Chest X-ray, AP view. Patient: 36 years old, sex M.
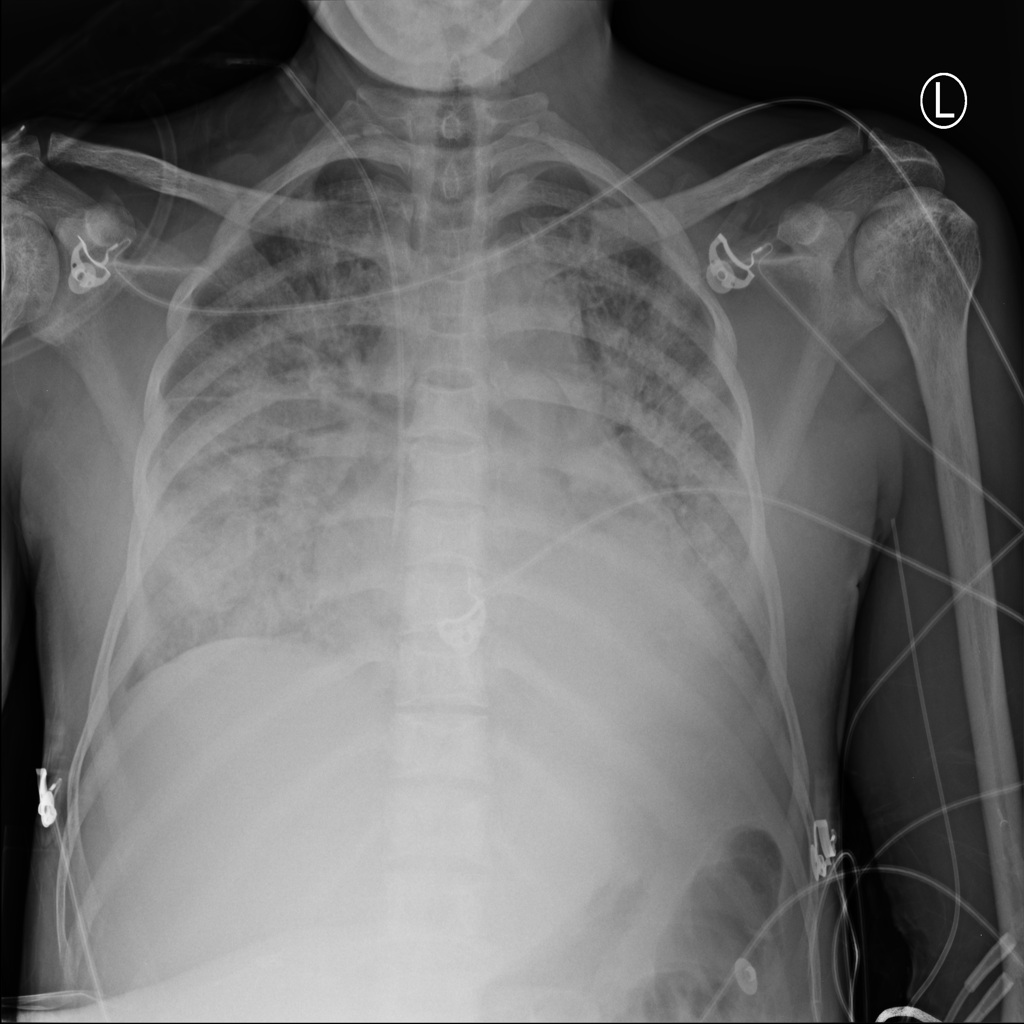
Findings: Edema, Infiltration, Pneumonia